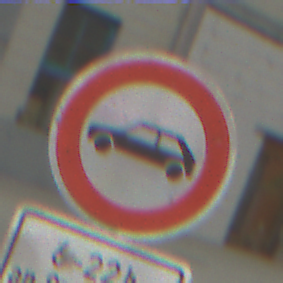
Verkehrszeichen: VerbotPersonenkraftwagen
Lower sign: ZeitangabenMitBeschraenkungAufWochentage4
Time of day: MorningAfternoon
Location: Outdoor (Suburban)
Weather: PartlyCloudy
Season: NotSpecified
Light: Natural